Interaction volume radius: 10 \u00c5
Interaction volume height: 20 \u00c5
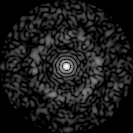
Disorder parameter: 0.8204